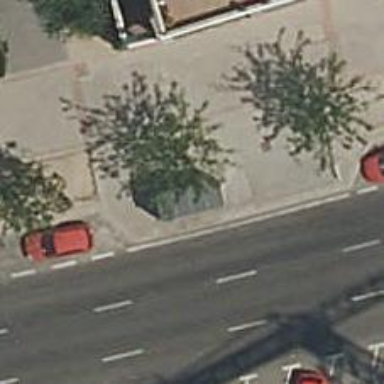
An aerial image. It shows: Bus stop with platform for public transport.